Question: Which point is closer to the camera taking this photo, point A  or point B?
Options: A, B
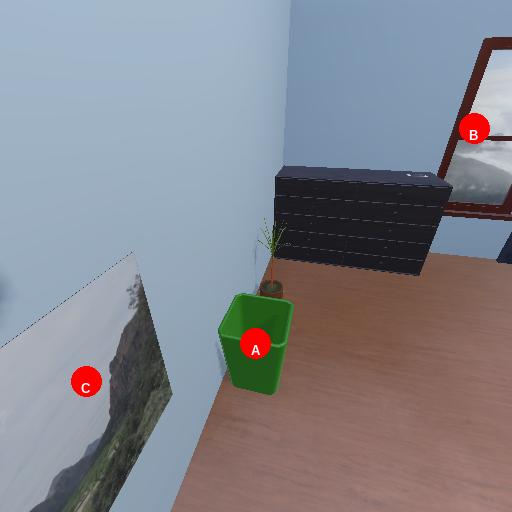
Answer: A